Question: Is there an extension or Firebug feature that will tells me the exact line and file from which a HTTP request is made?
In Firebug, the Net tab shows the HTTP headers but not the line that triggered the request. The Console tab will report request with error codes and their expected URL but again without the line where the request is made from the CSS, JavaScript or HTML file.

Thanks in advance.
A possible use case is to be able to quickly see in the browser image requests that return 404 - in which file (there might be several CSS files) the request was initiated and the line.
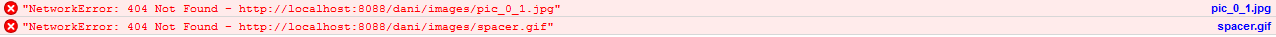
Answer: ## No Firebug feature (most likely no extension either)
Firebug doesn't display that and what's even more is that most production-level web applications use so this info wouldn't be valuable anyway...
If you're developing an app, you don't use minified scripts but then you know which call initiated a request. But if you're looking at other running apps than minification will make it impossible to determine calling code.
## Search in files
Many text editors nowadays support search/find in files feature which makes it possible to search several files at once so you don't have to do it manually yourself. Simple editors like support this as well as several IDEs (like Visual Studio). This makes it simple for you to find culprits that requested those missing files.